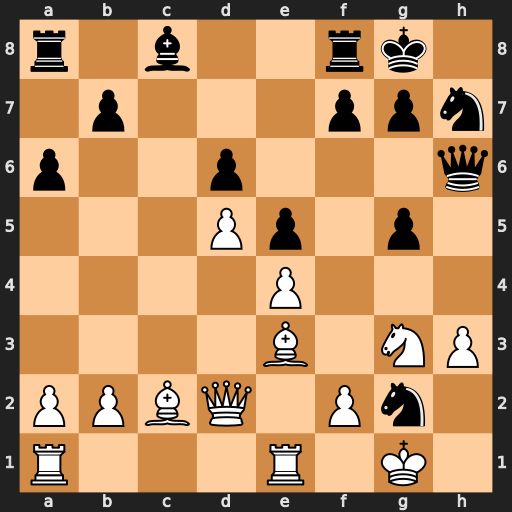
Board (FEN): r1b2rk1/1p3ppn/p2p3q/3Pp1p1/4P3/4B1NP/PPBQ1Pn1/R3R1K1
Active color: w
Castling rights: -
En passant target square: -
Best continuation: Kxg2 Qxh3+ Kg1